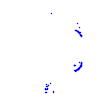
Particle: proton